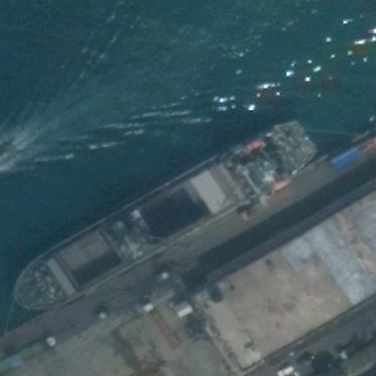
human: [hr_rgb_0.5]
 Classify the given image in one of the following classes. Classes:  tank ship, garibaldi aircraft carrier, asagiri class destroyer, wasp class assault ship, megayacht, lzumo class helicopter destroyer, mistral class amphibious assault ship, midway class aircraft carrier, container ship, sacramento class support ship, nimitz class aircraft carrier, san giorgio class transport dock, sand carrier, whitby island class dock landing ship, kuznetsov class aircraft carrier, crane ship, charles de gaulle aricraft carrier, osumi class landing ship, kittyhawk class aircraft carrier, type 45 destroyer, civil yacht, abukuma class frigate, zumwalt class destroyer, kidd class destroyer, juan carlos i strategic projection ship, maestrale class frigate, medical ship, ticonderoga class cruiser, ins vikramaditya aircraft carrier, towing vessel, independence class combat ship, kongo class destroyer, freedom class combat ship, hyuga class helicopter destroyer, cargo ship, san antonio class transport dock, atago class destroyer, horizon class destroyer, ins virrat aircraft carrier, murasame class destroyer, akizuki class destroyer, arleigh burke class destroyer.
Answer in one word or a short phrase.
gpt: Cargo ship